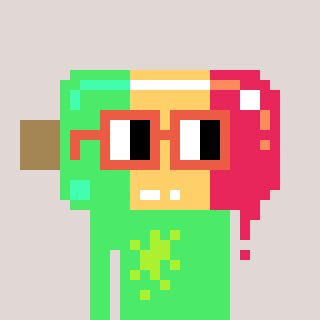
a pixel art character with square orange glasses, a icepop-shaped head and a teal-colored body on a warm background